Question: How do I step through the program one line at time.
Also, how do I view the console input?
I recently installed Eclipse IDE here:
<URL>
Eclipse IDE for C/C++ Developers (includes Incubating components)

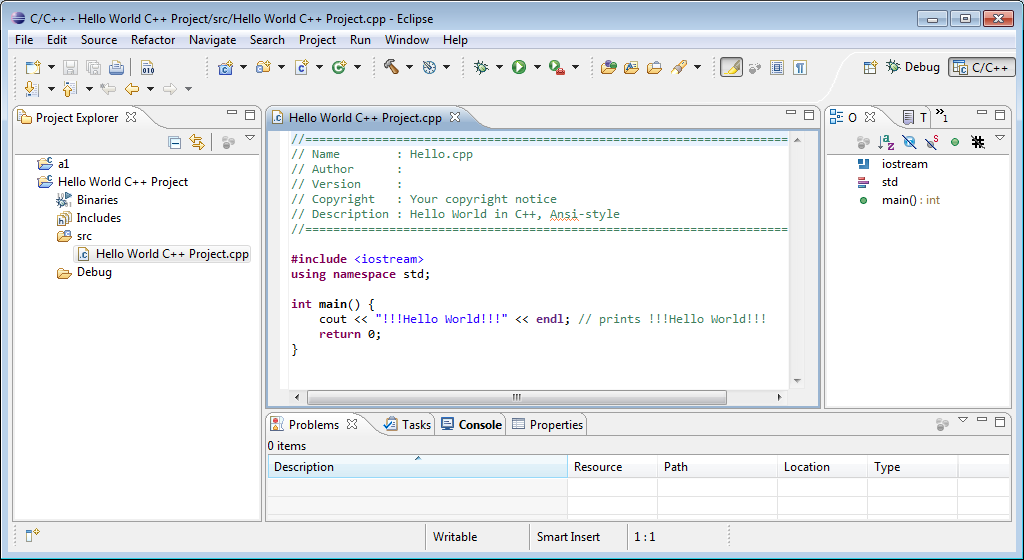
Answer: Go to Run, Debug Configurations and click the Debugger tab.
Make sure that there is a gdb debugger selected. If not click Browse find the gdb.exe. It will probably be in your installation directory (of eclipse I mean under the /bin subdir).
Hope it helped. :D